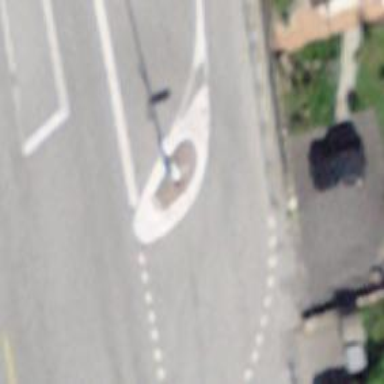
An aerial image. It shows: Road with stop sign.